Aerial crown-view tile of a tropical tree (Barro Colorado Island, Panama), acquired 20240716:
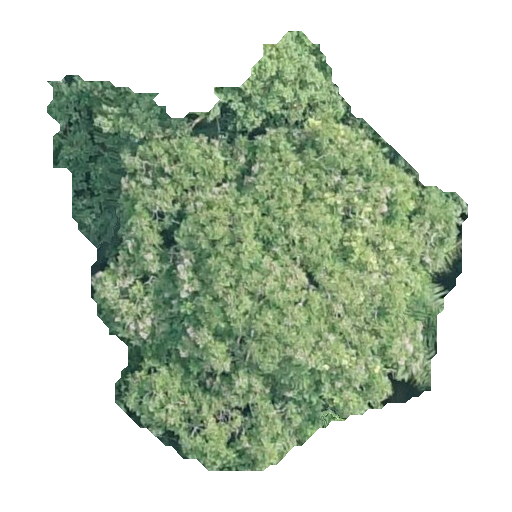
Species: Dipteryx oleifera
GBIF accepted scientific name: Dipteryx oleifera
Crown area: 185.809 m²